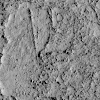
Atmospheric dust classification: not_dusty